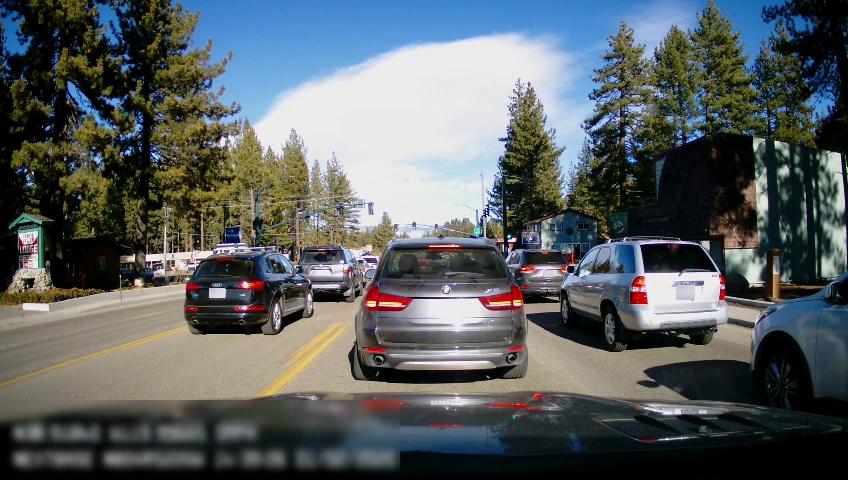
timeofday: Day
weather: Sunny
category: Drivable Space
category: Vehicles | SUV
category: Vehicles | Car
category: Vehicles | SUV
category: Vehicles | SUV
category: Vehicles | SUV
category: Vehicles | SUV
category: Vehicles | Car
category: Vehicles | SUV
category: Vehicles | SUV
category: Lanes | Opposite Lane
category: Lanes | Current Lane
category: Lanes | Current Lane
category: Traffic | Lights
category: Traffic | Signs
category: Traffic | Lights
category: Traffic | Lights
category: Traffic | Lights